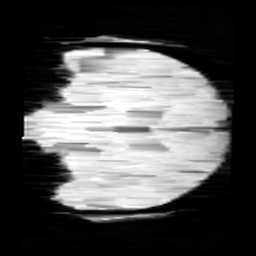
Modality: minIP
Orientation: coronal
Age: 10
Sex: female
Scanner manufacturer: siemens
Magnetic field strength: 3 T
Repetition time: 0.027 s
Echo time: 0.02 s